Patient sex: M
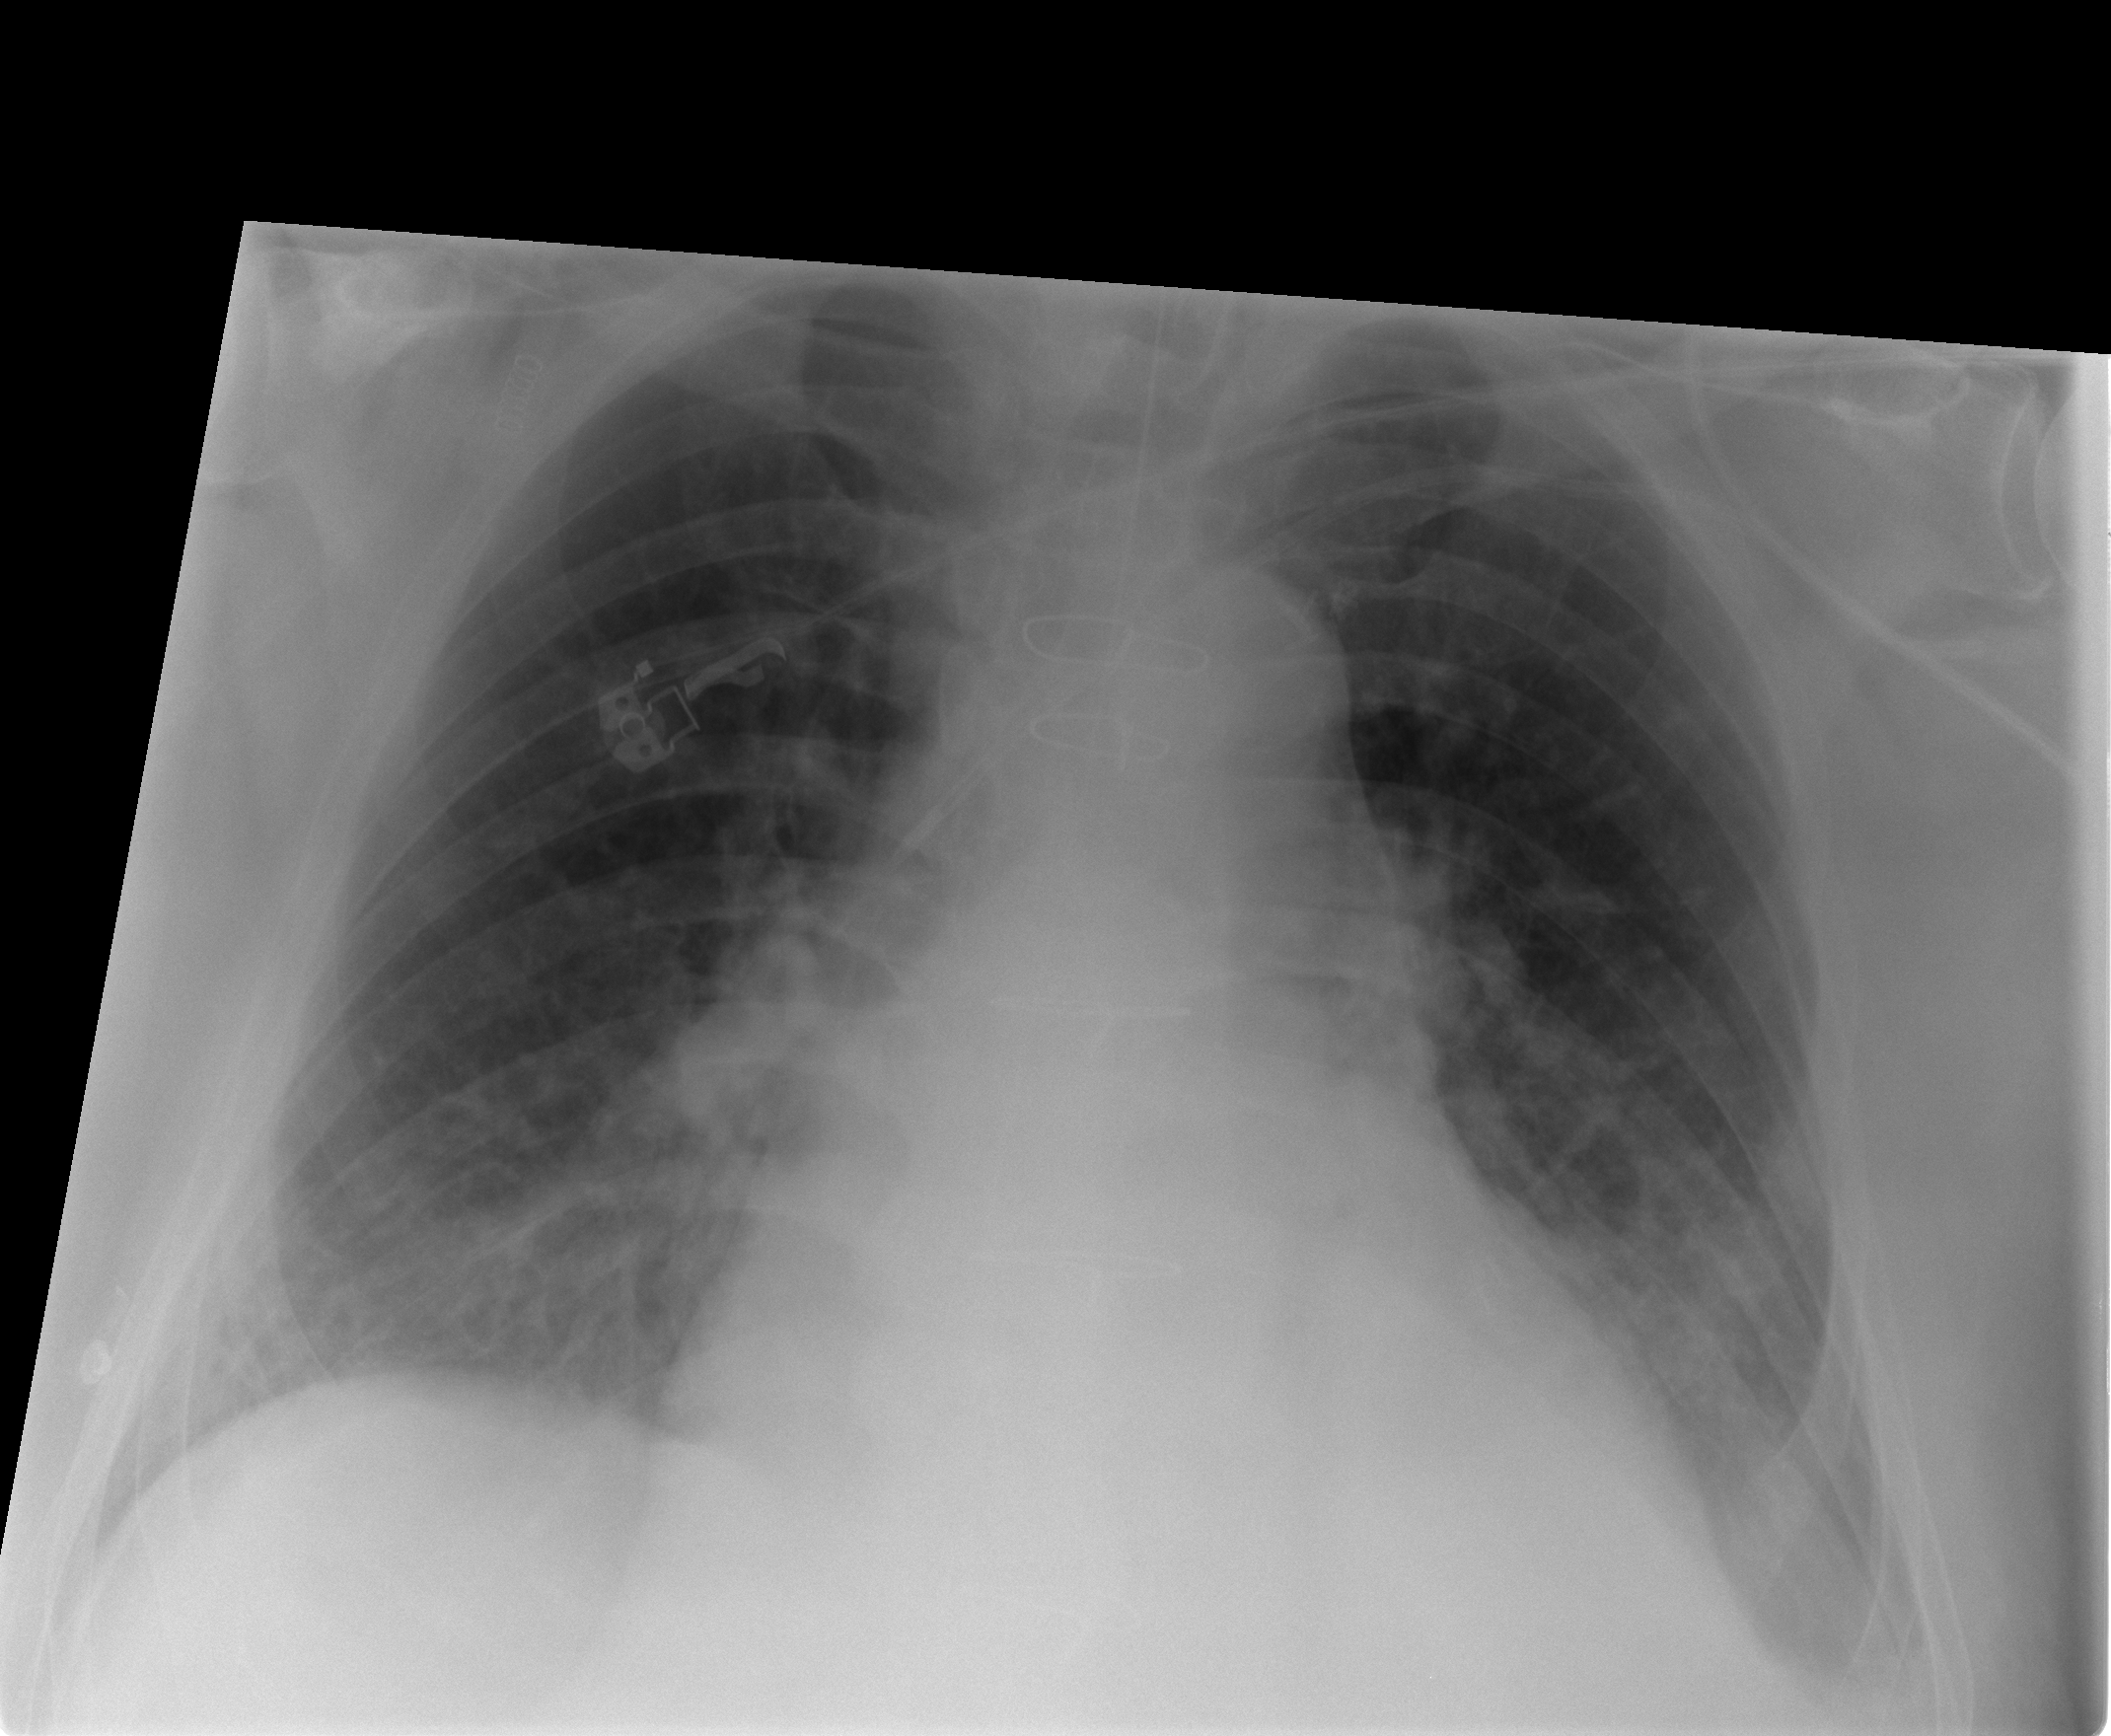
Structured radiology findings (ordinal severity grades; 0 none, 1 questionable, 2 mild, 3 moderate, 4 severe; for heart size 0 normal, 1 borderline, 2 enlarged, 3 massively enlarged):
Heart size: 2
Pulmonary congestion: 0
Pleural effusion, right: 0
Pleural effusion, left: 0
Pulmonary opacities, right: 1
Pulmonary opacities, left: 1
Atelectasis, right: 2
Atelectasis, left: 2